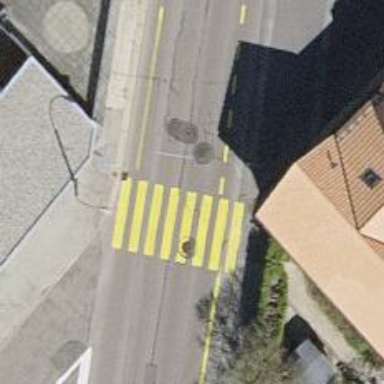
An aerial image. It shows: Marked road crossing.